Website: bh-photo
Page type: billing-address
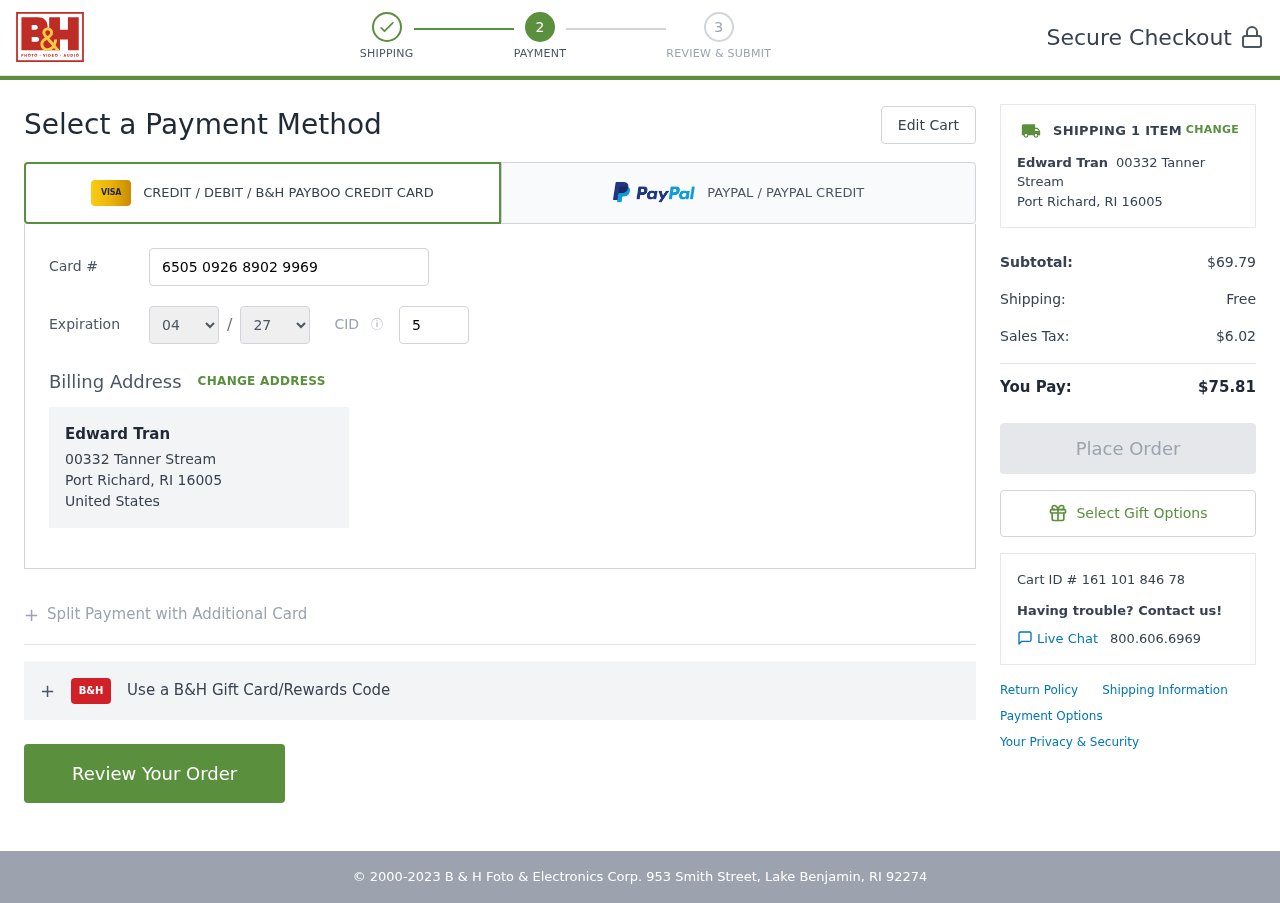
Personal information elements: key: PII_CARD_CVV
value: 569
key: PII_CARD_EXPIRY_MONTH
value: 04
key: PII_CARD_EXPIRY_YEAR
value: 27
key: PII_CARD_NUMBER
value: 6505 0926 8902 9969
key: PII_CITY_STATE_ZIP
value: Port Richard, RI 16005
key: PII_COUNTRY
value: United States
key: PII_FULLNAME
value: Edward Tran
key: PII_STREET
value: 00332 Tanner Stream
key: PII_FULLNAME2
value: Edward Tran
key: PII_STREET2
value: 00332 Tanner Stream
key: PII_CITY_STATE_ZIP2
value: Port Richard, RI 16005
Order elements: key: ORDER_NUM_ITEMS
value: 1
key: ORDER_SUBTOTAL
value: $69.79
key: ORDER_SHIPPING_COST
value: Free
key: ORDER_TAX
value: $6.02
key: ORDER_TOTAL
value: $75.81
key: ORDER_ID
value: Cart ID # 161 101 846 78